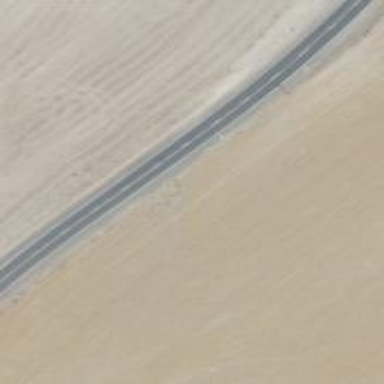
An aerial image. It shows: Tertiary road with asphalt surface.